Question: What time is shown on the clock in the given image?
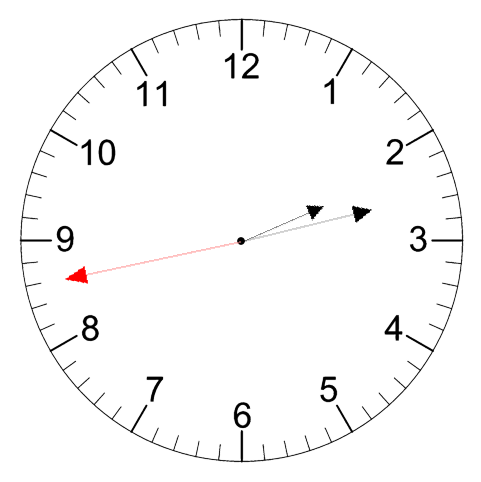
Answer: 02:12:43